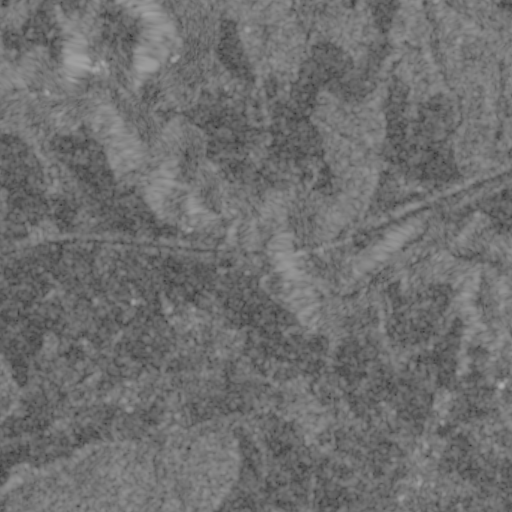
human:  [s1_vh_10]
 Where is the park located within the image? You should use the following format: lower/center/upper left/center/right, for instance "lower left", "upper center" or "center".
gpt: The park is located in the upper left of the image.
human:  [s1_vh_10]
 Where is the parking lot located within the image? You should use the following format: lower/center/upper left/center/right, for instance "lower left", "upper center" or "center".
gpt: The parking lot is located in the lower right of the image.
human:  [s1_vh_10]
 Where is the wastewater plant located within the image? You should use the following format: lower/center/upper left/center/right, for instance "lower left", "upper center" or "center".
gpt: The wastewater plant is located in the upper left of the image.
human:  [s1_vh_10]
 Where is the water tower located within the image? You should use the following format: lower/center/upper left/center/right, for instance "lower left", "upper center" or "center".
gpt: The water tower is located in the upper left of the image.
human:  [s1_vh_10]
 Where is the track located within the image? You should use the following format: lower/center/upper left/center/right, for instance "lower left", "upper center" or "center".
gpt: There is no track in the image.

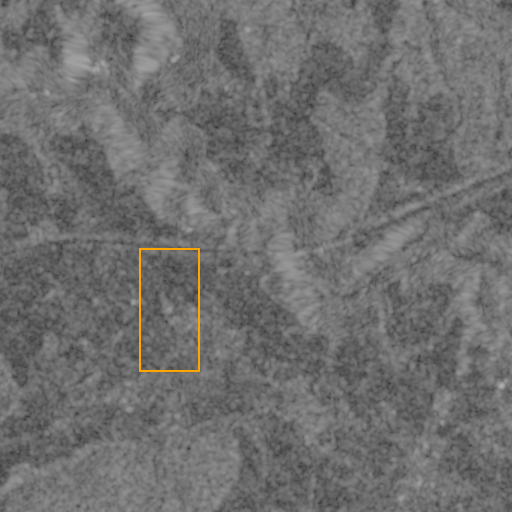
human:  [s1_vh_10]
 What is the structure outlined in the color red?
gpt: There is no red outline.
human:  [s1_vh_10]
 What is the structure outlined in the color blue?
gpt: There is no structure outlined in blue.